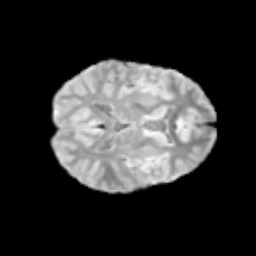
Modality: T2w
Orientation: axial
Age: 11
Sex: female
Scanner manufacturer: siemens
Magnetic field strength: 3 T
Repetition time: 3.8 s
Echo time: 0.07 s